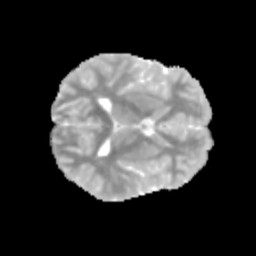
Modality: MD
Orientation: axial
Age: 11
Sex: male
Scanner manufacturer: siemens
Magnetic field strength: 3 T
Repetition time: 3.8 s
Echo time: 0.07 s